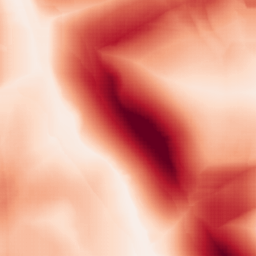
Category: morphological
Decomposition family: morphological_square
Decomposition parameters: operation: gradient
size: 50
Upsampling method: sinc_hamming
Upsampling parameters: scale: 8
kernel_size: 16
Upsampling scale: 8